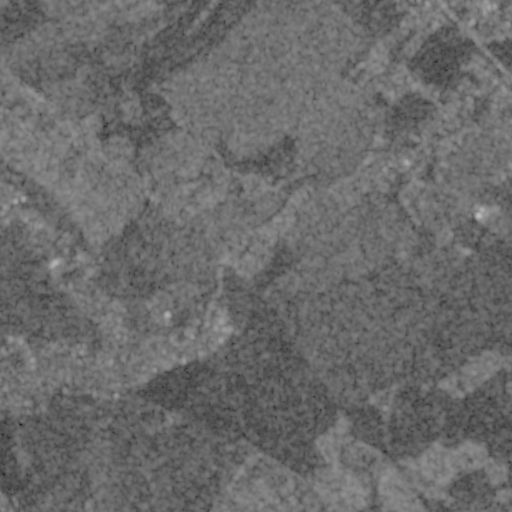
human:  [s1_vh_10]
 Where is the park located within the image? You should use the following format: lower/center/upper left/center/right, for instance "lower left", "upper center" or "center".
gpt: The park is located in the lower left of the image.
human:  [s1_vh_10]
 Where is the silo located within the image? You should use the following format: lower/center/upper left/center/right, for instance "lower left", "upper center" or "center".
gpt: The silo is located in the center right of the image.
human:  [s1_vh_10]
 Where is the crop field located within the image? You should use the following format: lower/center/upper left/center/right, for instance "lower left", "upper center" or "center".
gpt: There is no crop field in the image.

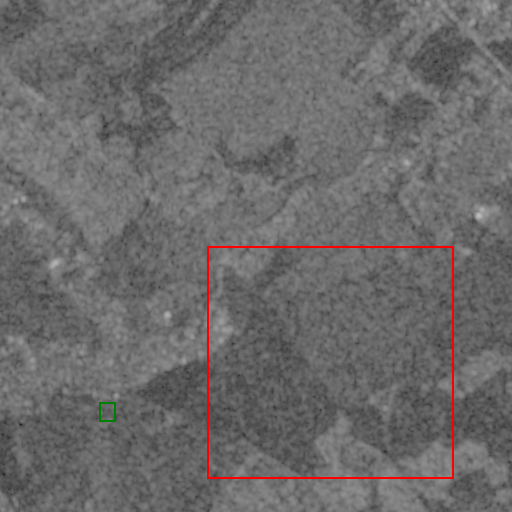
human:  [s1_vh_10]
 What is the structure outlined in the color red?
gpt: The structure outlined in red is a crop field.
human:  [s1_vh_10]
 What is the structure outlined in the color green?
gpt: The structure outlined in green is a park.
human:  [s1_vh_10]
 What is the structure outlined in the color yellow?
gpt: There is no yellow outline.